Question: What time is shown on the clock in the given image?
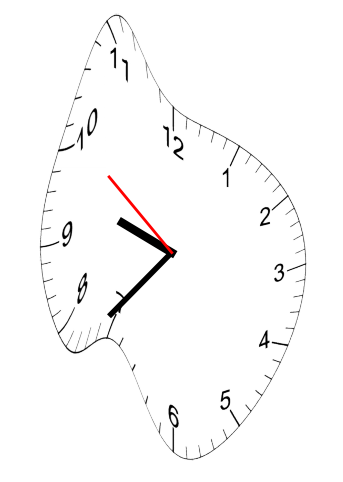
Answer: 09:36:51